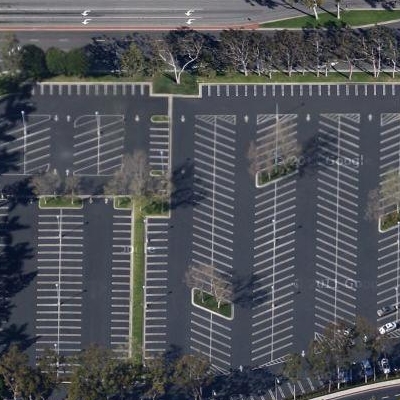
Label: Parking